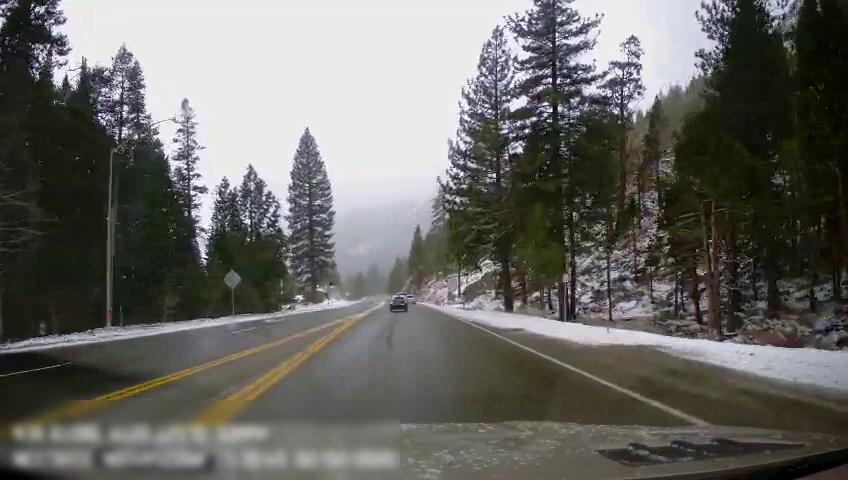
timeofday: Day
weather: Snowy
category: Drivable Space
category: Vehicles | SUV
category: Vehicles | SUV
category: Lanes | Current Lane
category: Lanes | Opposite Lane
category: Lanes | Opposite Lane
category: Lanes | Current Lane
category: Traffic | Signs